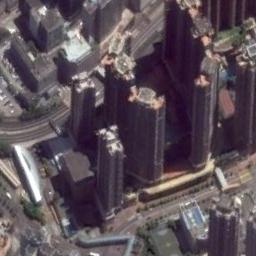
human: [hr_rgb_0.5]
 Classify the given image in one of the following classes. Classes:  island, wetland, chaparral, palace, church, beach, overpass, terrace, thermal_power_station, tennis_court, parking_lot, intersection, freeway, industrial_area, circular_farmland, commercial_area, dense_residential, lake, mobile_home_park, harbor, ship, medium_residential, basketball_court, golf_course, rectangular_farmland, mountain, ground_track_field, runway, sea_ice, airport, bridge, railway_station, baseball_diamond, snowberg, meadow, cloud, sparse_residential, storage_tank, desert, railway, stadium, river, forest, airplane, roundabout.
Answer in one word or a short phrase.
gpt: commercial_area